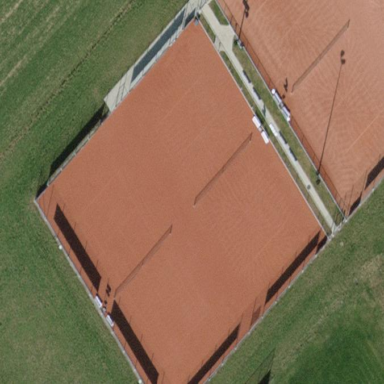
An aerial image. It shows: Tennis court with sandy surface located in pitch designated for leisure land.